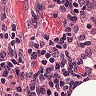
Metastatic tissue present: no